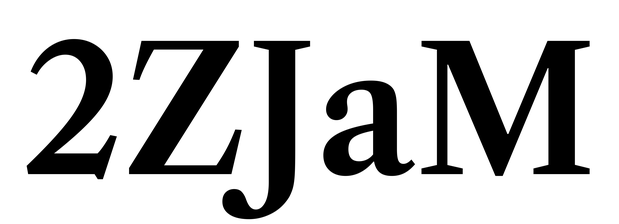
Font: LibreCaslonText_SemiBold